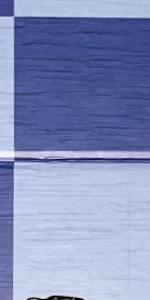
Label: Empty